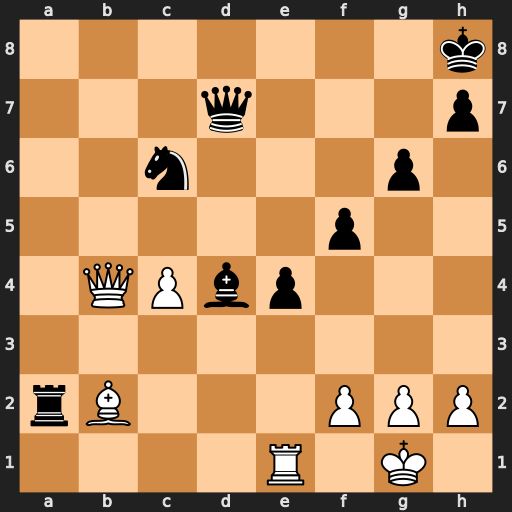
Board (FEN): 7k/3q3p/2n3p1/5p2/1QPbp3/8/rB3PPP/4R1K1
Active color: w
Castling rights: -
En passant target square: -
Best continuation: Qf8#